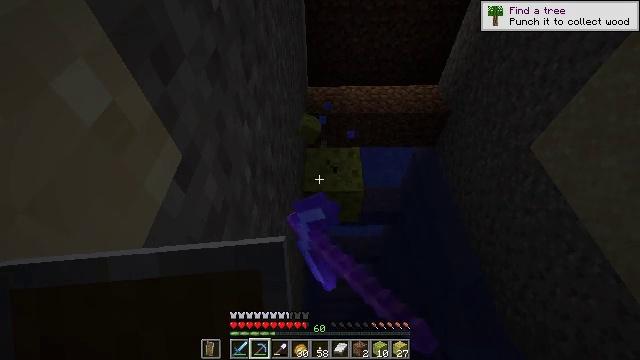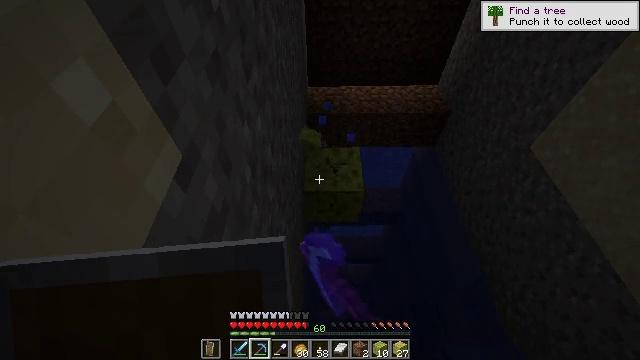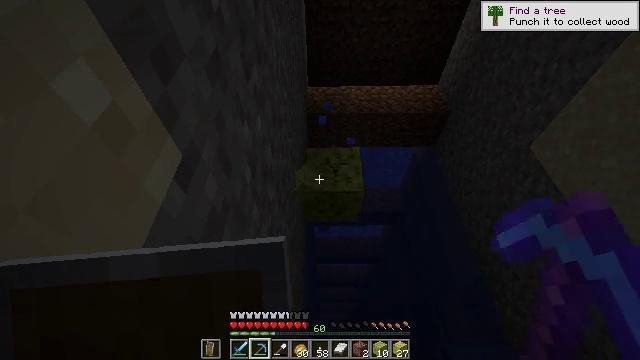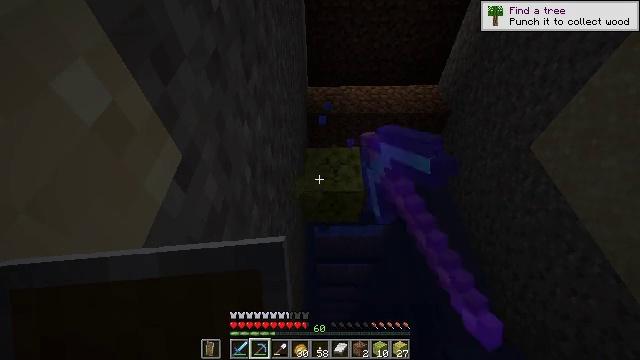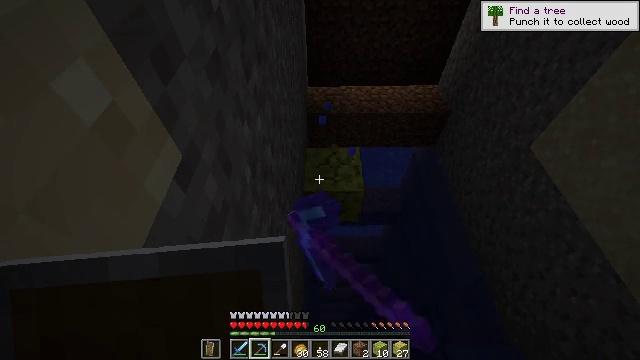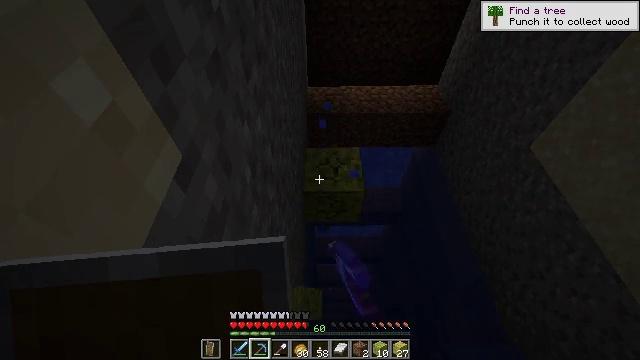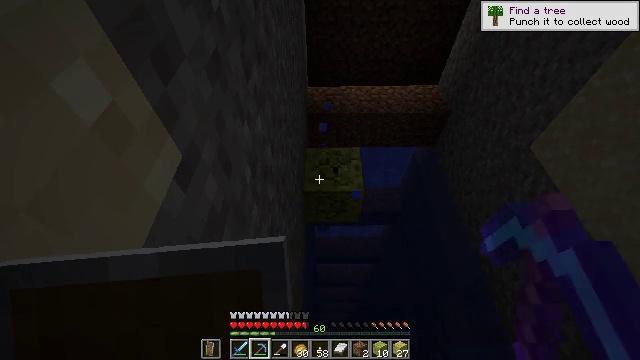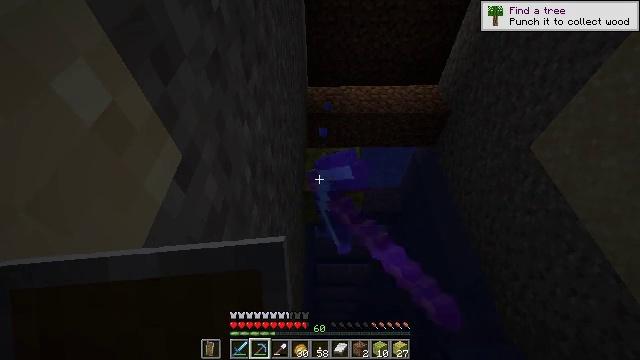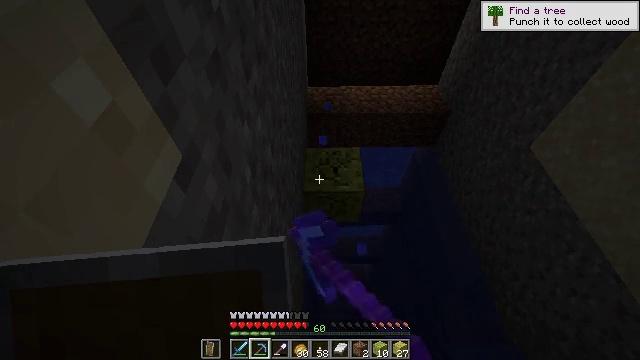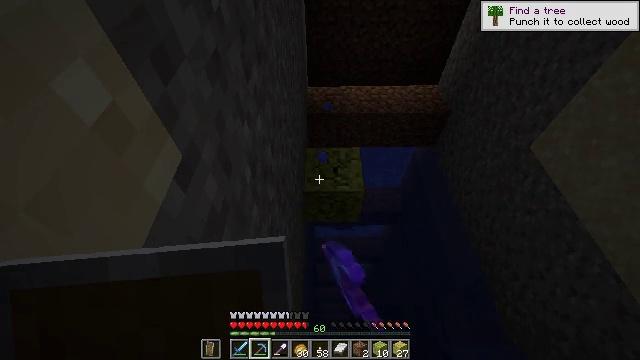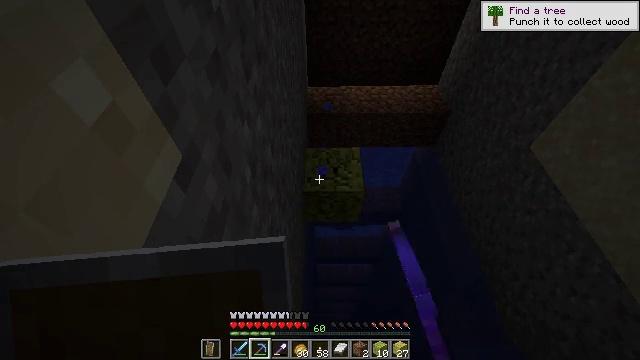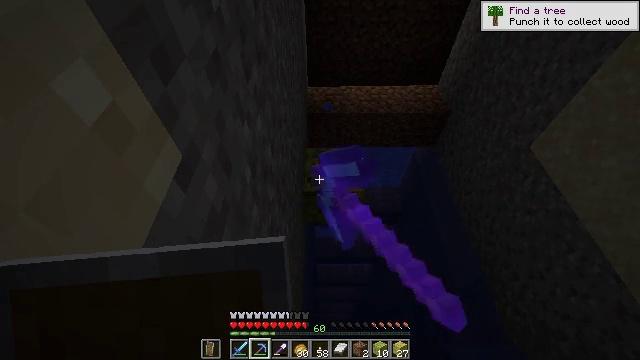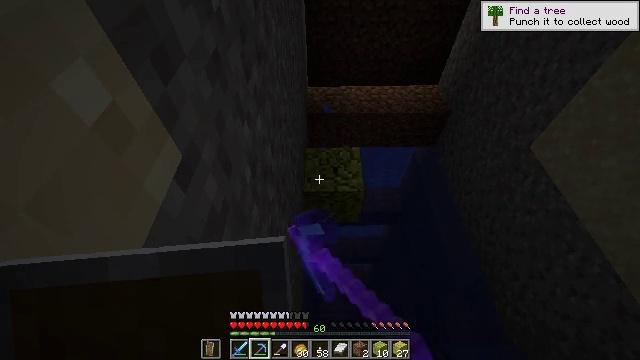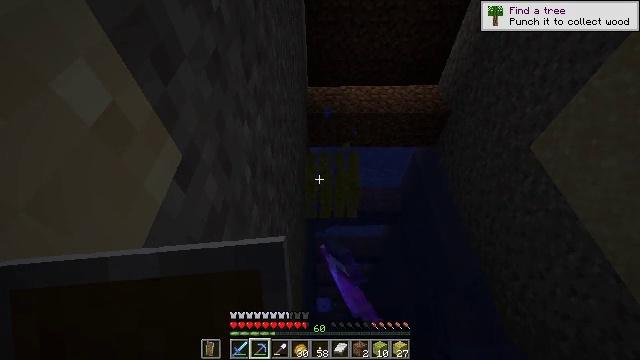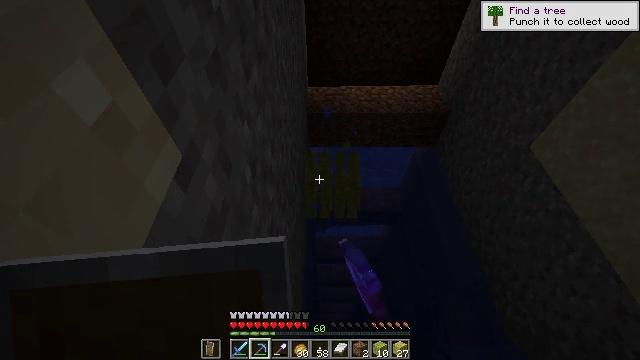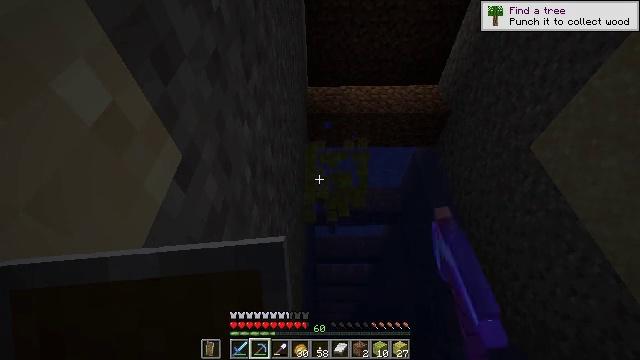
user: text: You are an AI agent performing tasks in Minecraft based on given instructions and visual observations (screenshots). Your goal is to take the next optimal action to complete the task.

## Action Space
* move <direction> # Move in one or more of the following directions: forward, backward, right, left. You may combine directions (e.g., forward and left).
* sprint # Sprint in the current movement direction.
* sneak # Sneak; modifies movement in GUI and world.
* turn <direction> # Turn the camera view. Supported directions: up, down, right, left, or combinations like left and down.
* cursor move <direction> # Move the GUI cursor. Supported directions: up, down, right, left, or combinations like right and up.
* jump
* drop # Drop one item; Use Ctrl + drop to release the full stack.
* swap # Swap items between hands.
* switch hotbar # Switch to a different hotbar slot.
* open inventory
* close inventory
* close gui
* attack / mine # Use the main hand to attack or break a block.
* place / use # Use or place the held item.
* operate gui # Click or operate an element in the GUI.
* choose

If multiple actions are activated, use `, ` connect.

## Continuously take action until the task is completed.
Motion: motion action
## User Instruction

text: Destroy the wet sponge to pick it up.
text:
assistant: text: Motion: attack / mine
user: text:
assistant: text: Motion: attack / mine
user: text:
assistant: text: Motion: attack / mine
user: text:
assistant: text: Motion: attack / mine
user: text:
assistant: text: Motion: attack / mine
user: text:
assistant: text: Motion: attack / mine
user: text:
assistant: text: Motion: attack / mine
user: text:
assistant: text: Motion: attack / mine
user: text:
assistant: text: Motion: attack / mine
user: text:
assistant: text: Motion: attack / mine
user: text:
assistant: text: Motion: attack / mine
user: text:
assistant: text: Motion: attack / mine
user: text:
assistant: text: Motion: attack / mine
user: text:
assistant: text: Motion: attack / mine
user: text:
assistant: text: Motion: attack / mine
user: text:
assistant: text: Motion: attack / mine
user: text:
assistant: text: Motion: attack / mine
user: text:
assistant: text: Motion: attack / mine
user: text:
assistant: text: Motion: attack / mine
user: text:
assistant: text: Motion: attack / mine
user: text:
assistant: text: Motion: no_op
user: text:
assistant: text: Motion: turn down
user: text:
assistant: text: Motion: no_op
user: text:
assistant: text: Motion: no_op
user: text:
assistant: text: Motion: no_op
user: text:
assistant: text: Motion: turn down
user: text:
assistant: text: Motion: turn down
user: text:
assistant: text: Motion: turn down
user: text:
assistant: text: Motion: turn down
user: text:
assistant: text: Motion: turn down